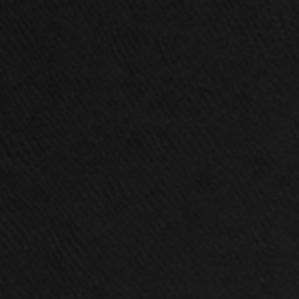
Label: frost